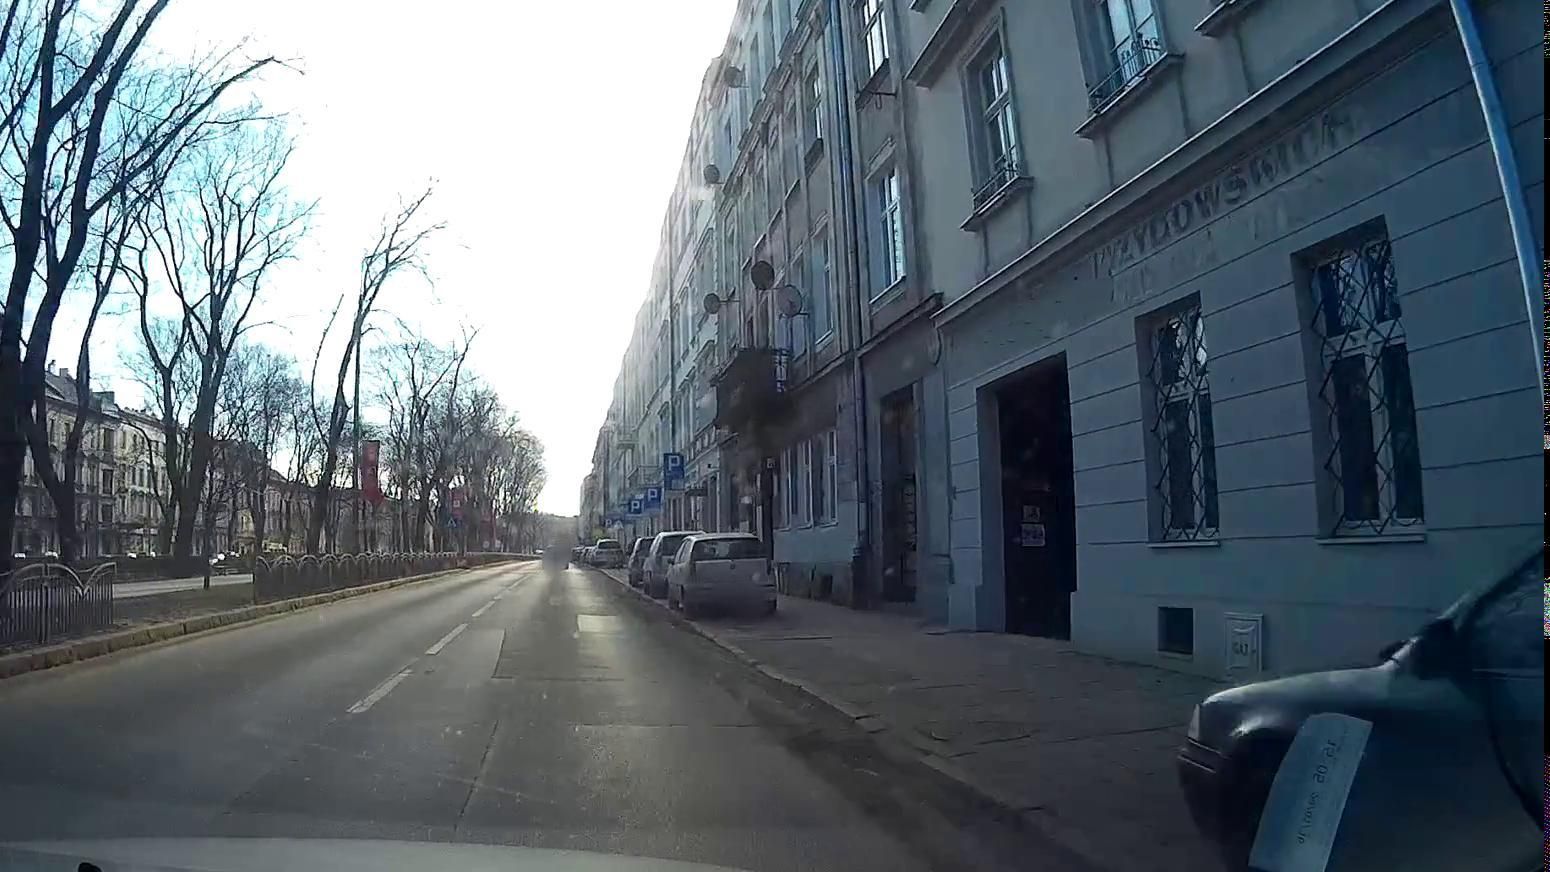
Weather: clear
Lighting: day
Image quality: good
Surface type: driving surface
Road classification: footway
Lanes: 1
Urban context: urban centre
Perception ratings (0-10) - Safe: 6.48, Lively: 8.4, Beautiful: 5.44, Boring: 4.27, Depressing: 3.76, Wealthy: 4.69